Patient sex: M
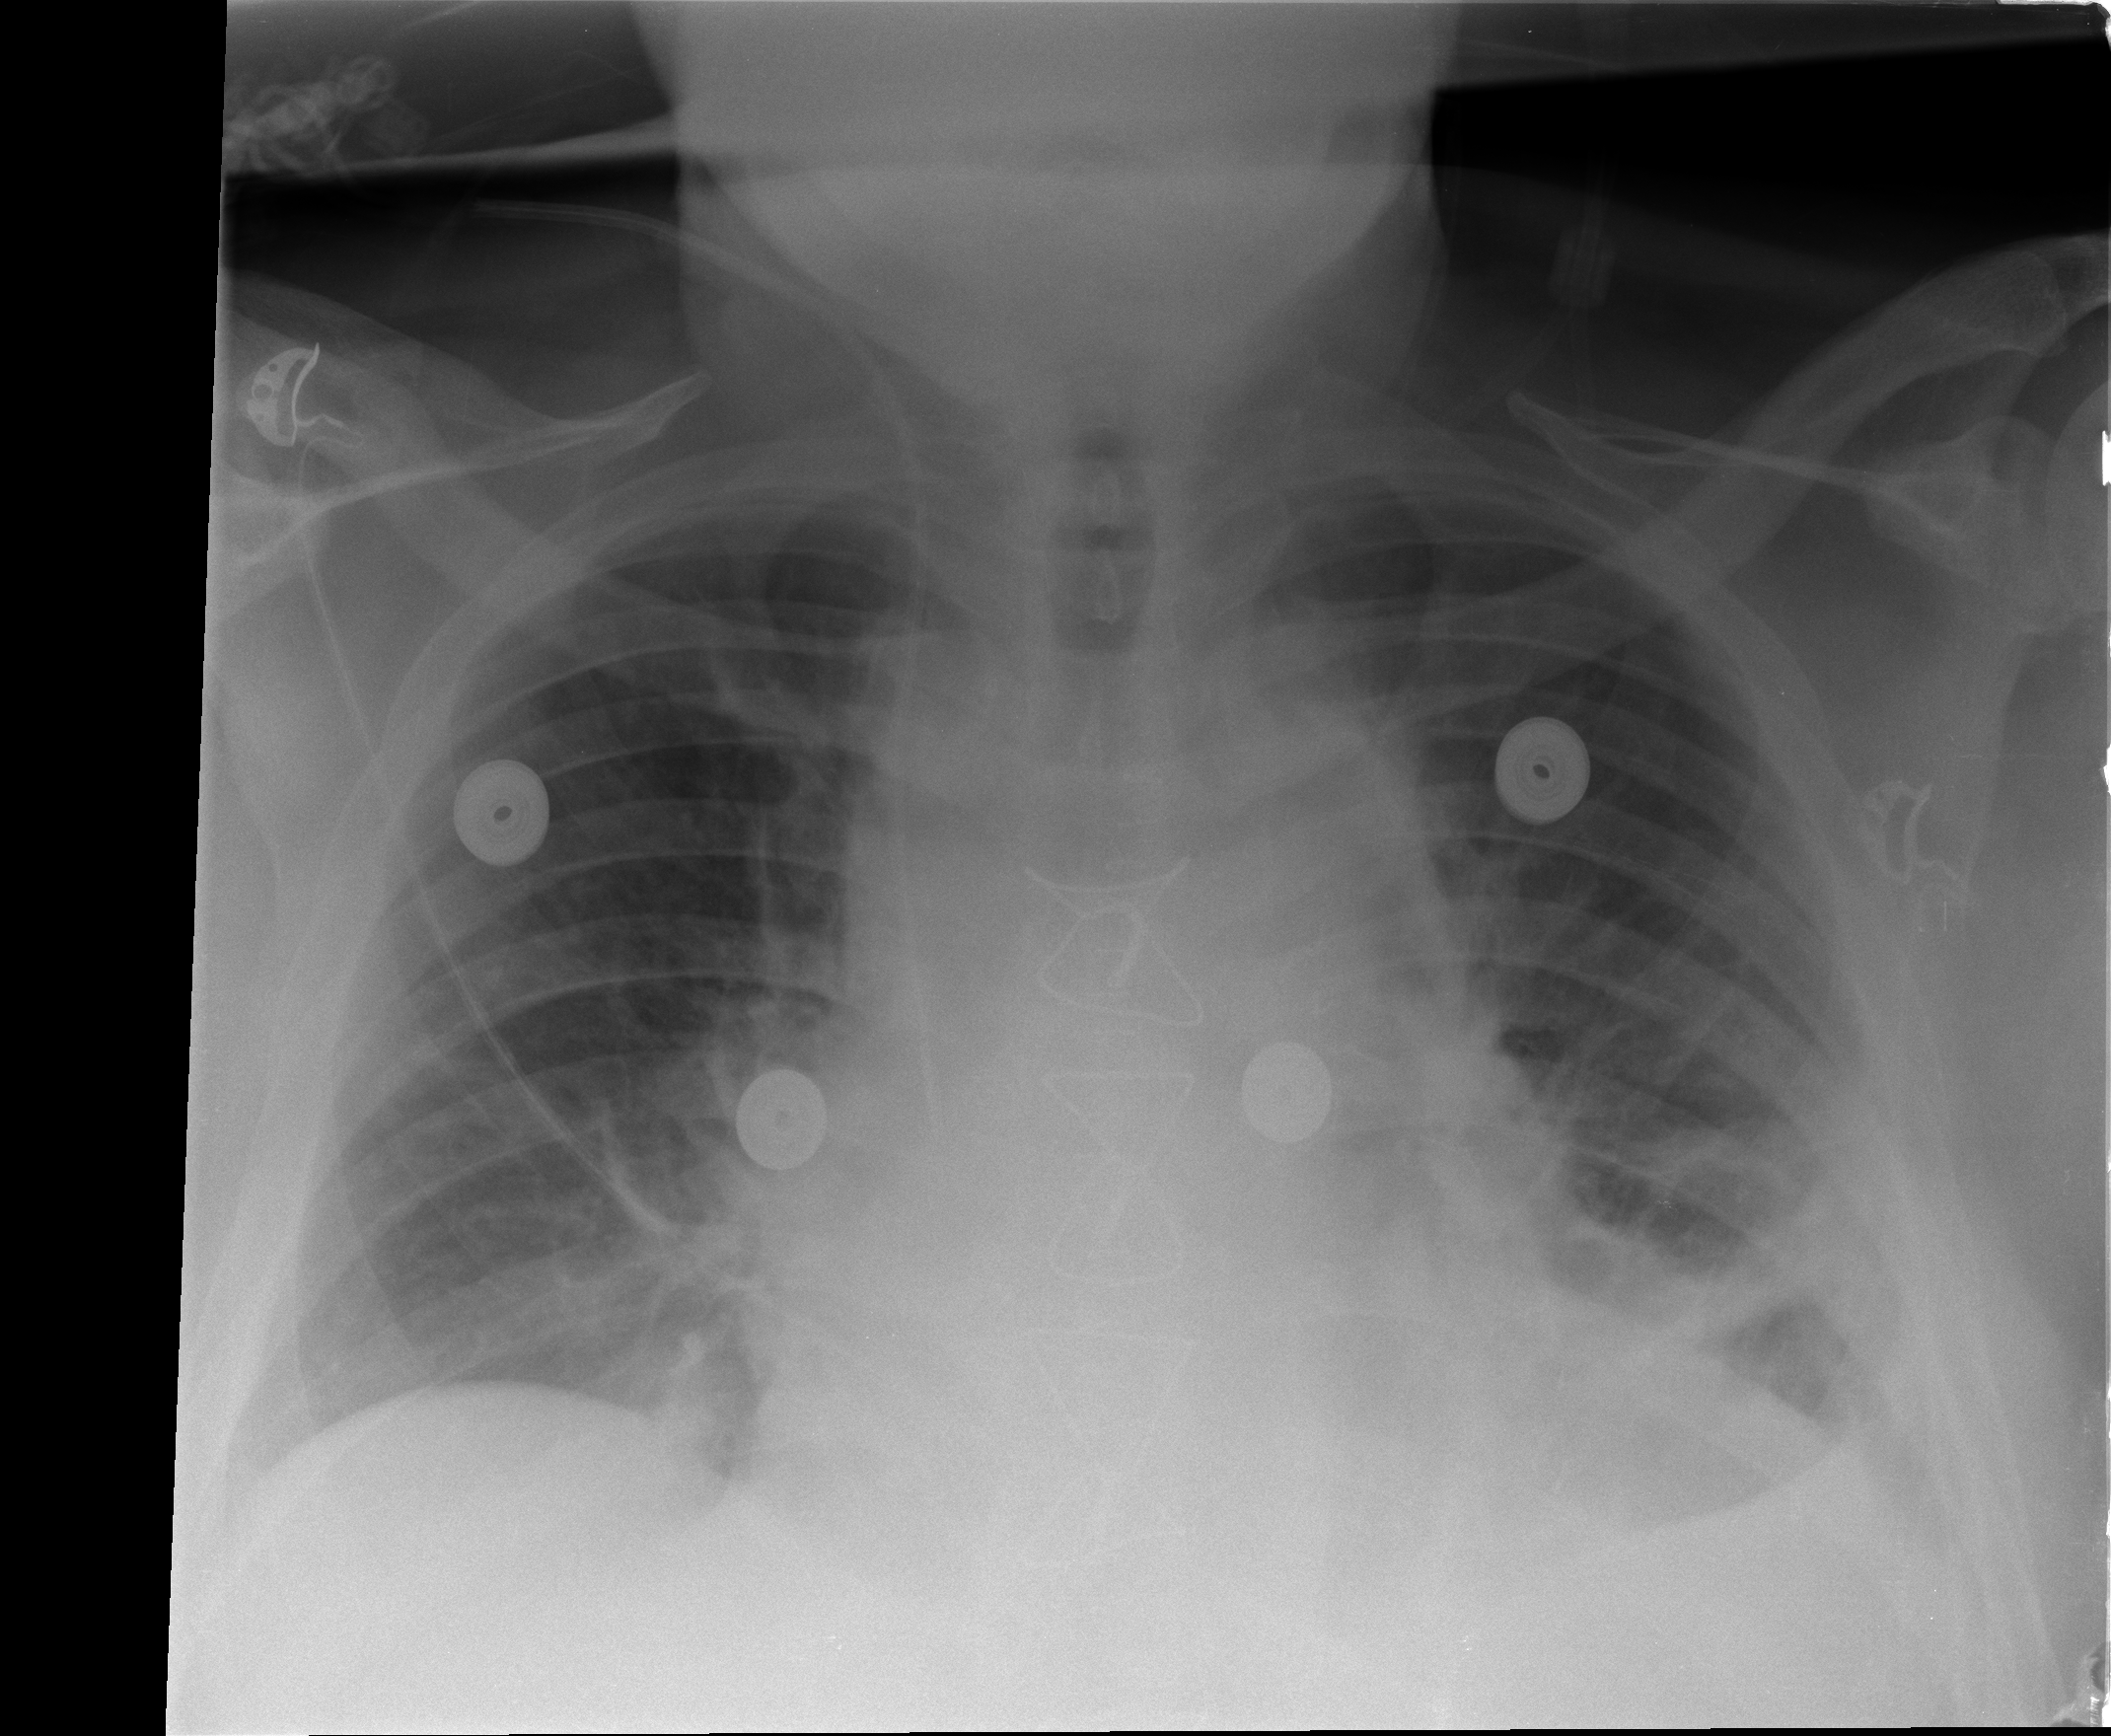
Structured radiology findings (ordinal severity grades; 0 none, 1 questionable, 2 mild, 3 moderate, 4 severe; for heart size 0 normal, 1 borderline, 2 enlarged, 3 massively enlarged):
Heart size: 0
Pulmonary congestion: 2
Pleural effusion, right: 0
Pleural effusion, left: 2
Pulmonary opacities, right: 0
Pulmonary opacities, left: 0
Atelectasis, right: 2
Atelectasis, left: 2